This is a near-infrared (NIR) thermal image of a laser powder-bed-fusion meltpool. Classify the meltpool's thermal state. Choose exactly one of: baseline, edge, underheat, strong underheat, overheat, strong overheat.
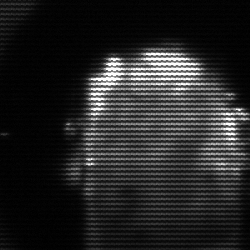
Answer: baseline